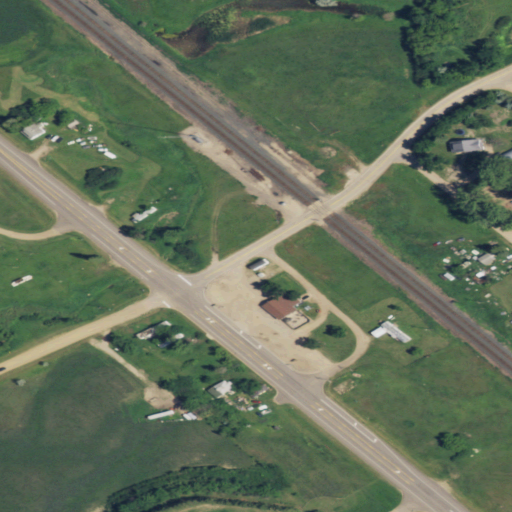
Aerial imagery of valley in North Dakota named Karlsen Coulee containing grassland, low intensity development, pasture, open development, herbaceous wetlands, and medium intensity development